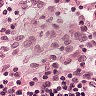
Metastatic tissue present: no